Question: how create view pager with recycler view I mean " each element in recycler view have view pager" like Google podcast app
Thanks in advance ![Like this ]
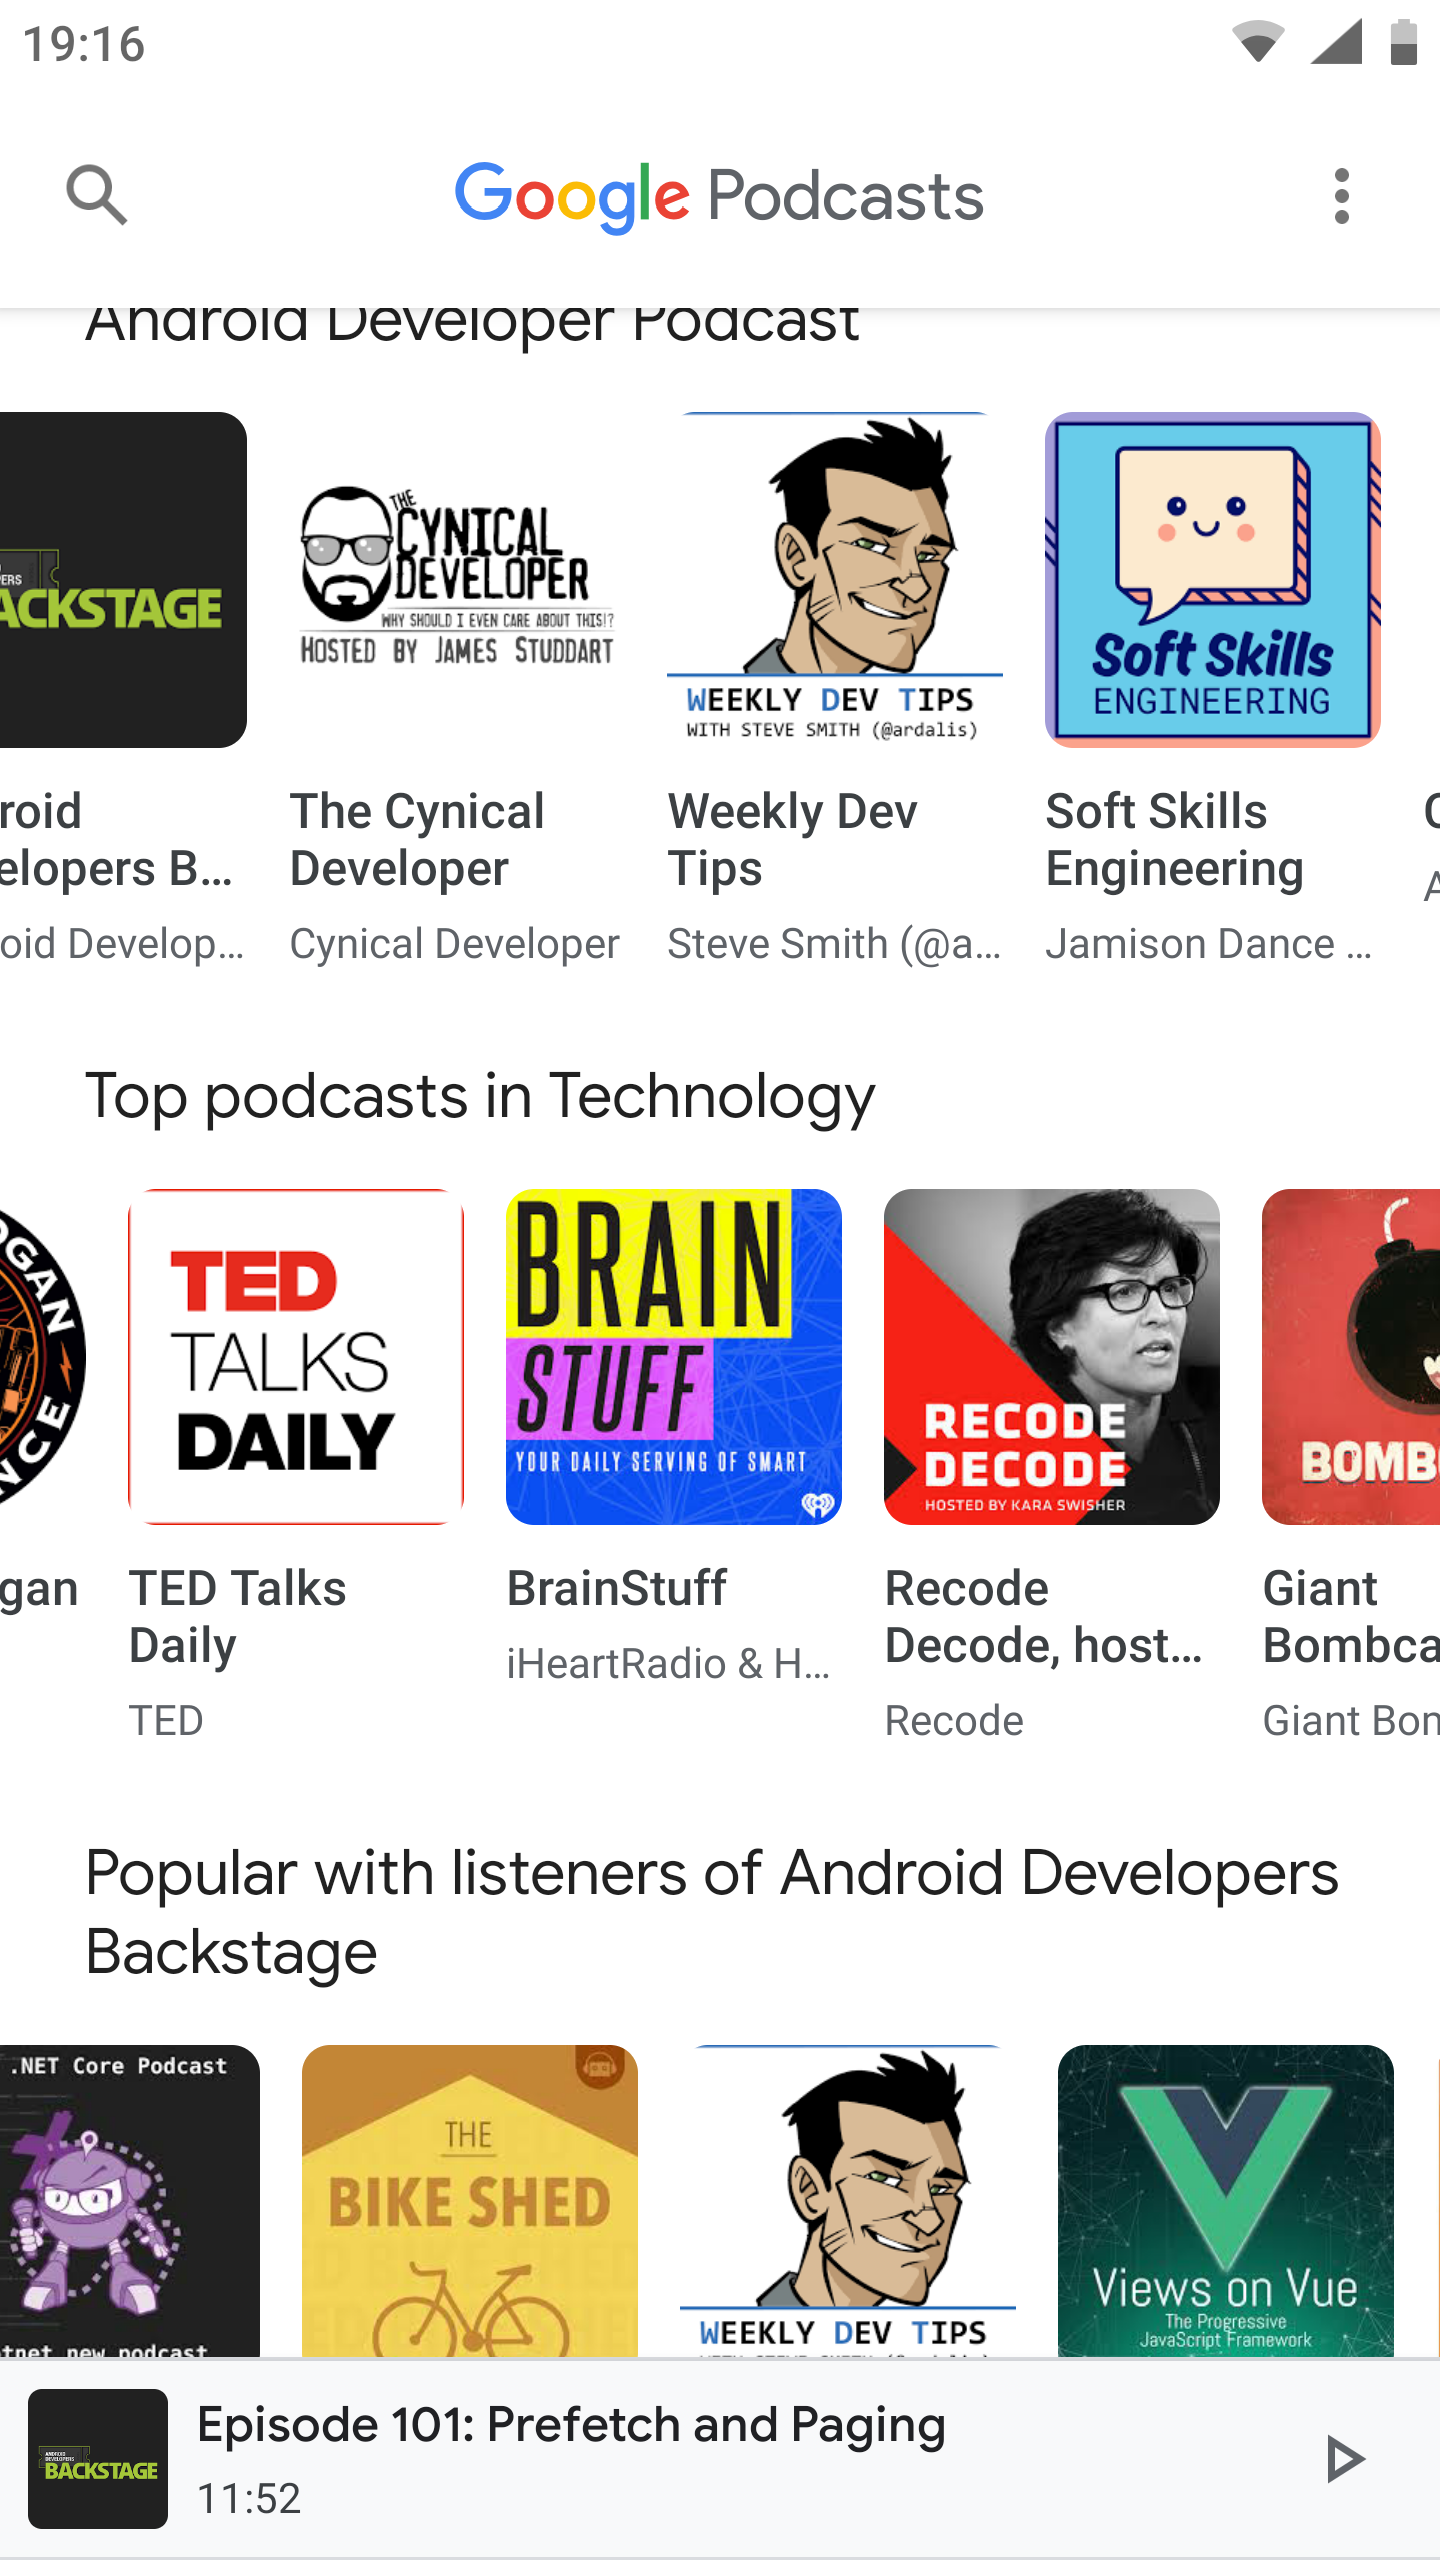
Answer: Horizontal RecyclerView in Vertical RecyclerView like Google Play Store
take a look here:<URL>